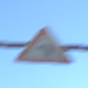
Verkehrszeichen: KurveLinks
Umgebung: Outdoor, Nature
Tageszeit: Night
Wetter: PartlyCloudy
Licht: Natural
Jahreszeit: NotSpecified
Kontrast: HighContrast